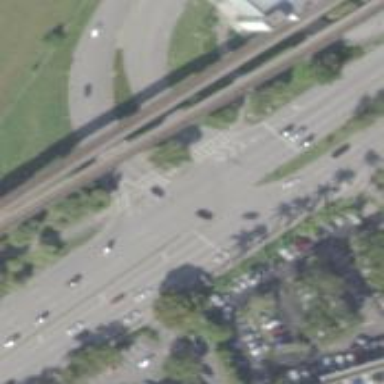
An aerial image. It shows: Asphalt cycleway with uncontrolled crossing.